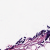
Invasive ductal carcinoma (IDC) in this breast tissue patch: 0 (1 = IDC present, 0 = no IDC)